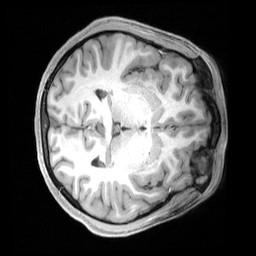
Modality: T1w
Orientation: axial
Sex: female
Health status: ill
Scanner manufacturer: siemens
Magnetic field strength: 3 T
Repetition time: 2.4 s
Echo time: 0.00201 s